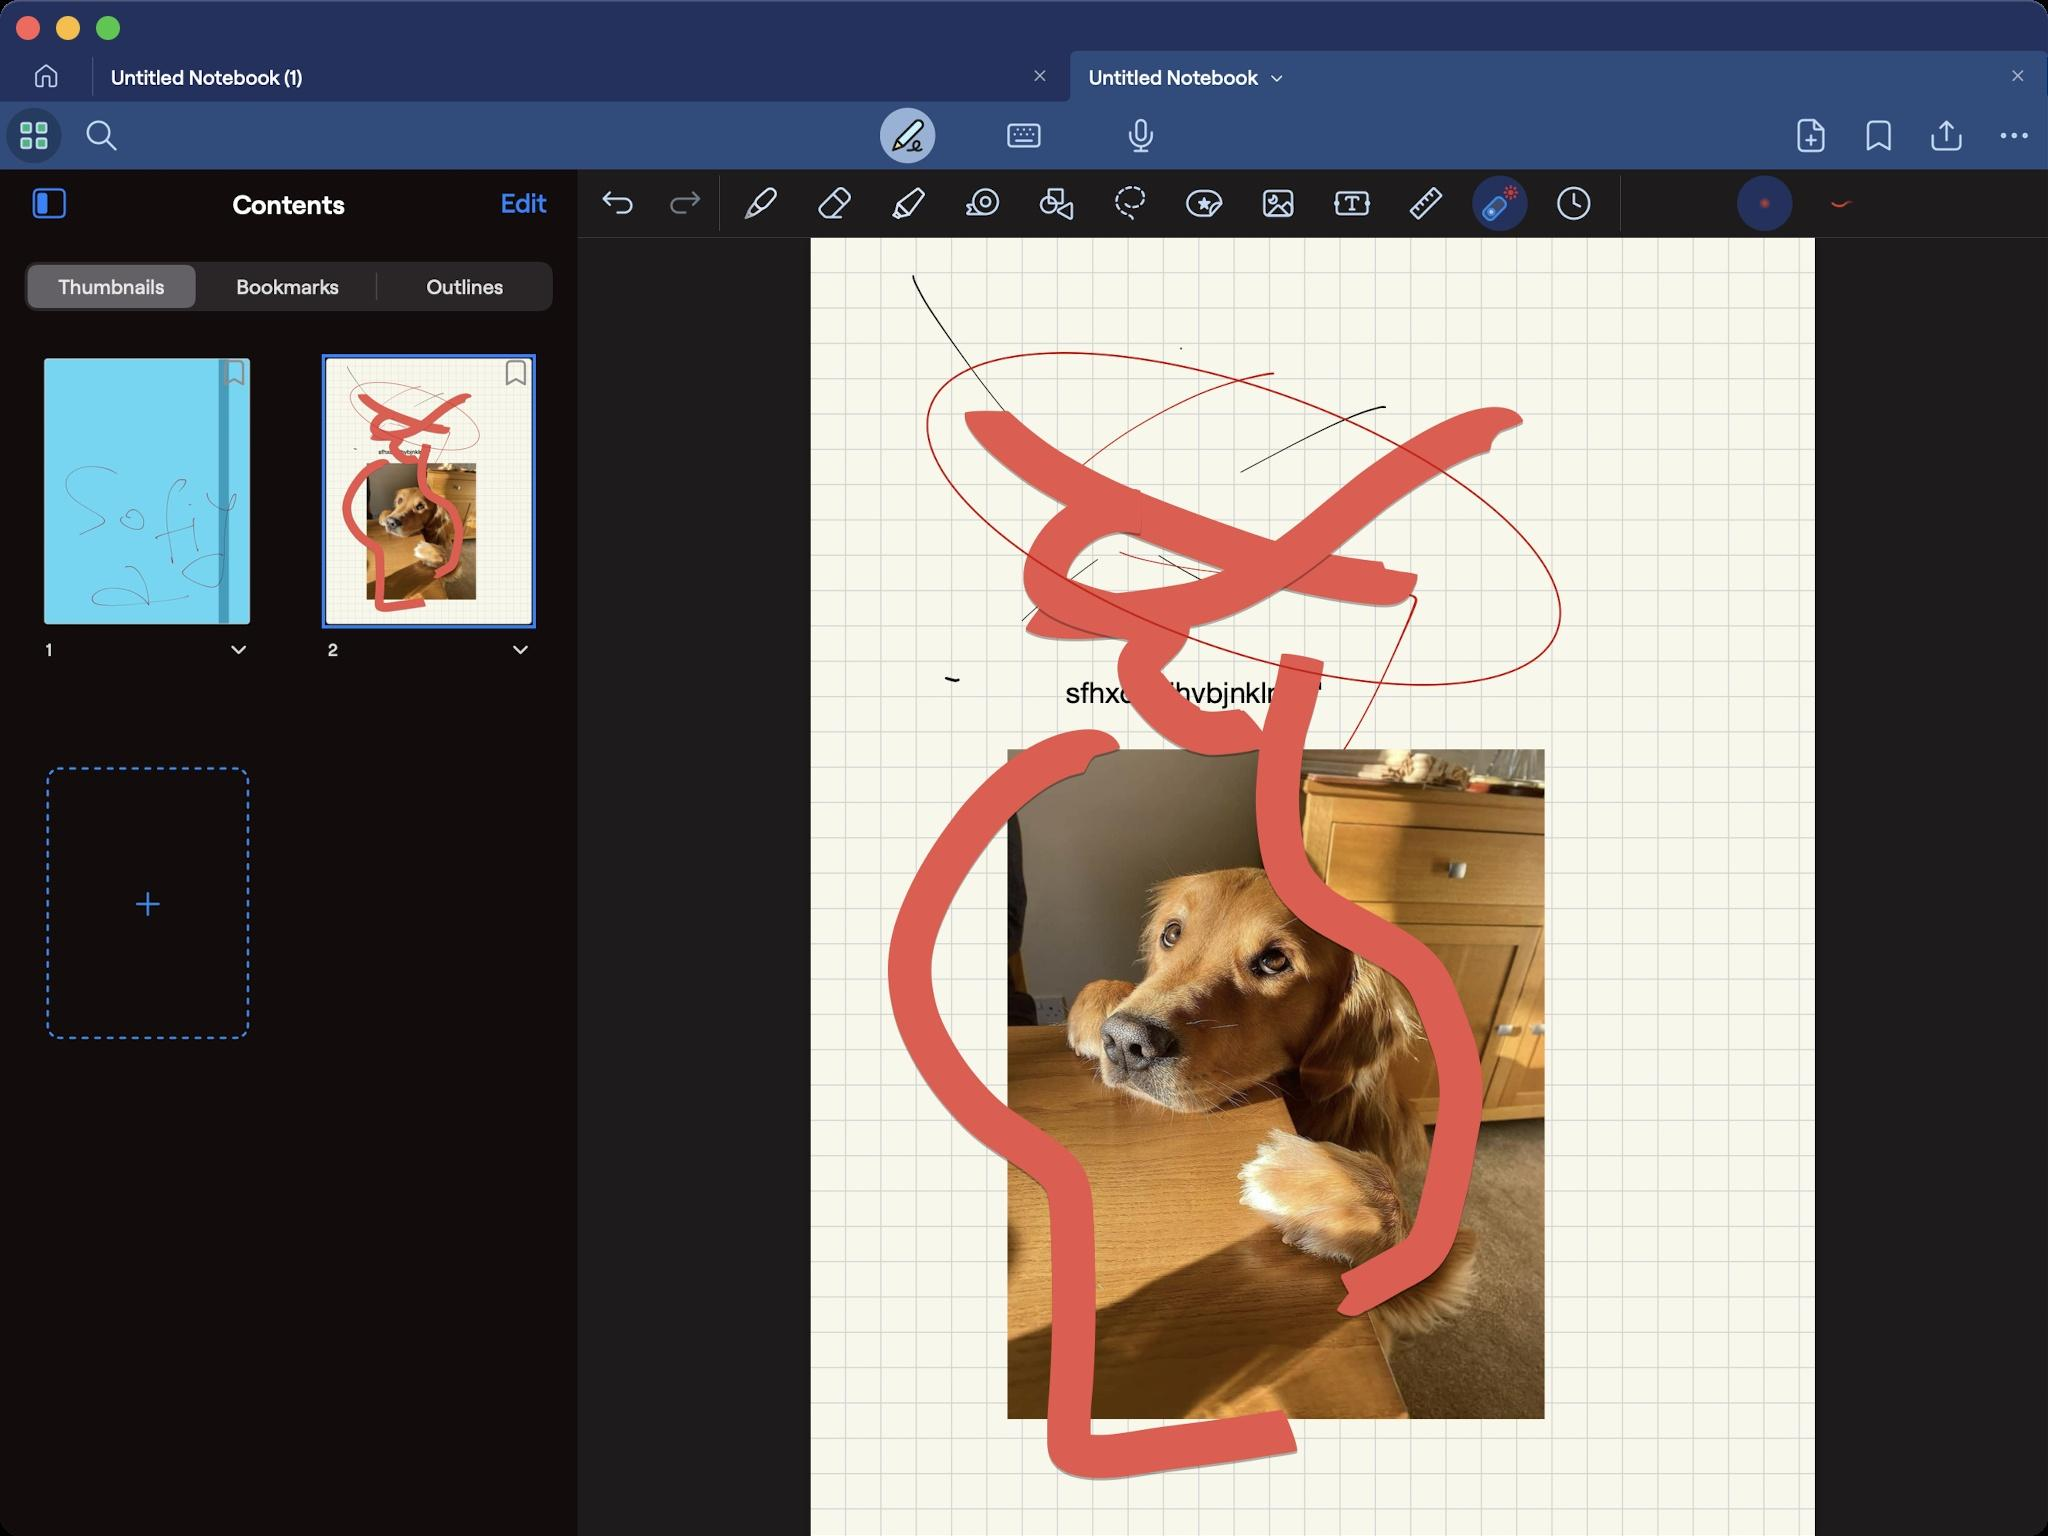
Accessibility tree:
{"name": "Untitled_Notebook", "role": "AXWindow", "description": null, "role_description": "standard window", "value": null, "position": "352.00;95.00", "size": "1024;768", "children": [{"name": null, "role": "AXGroup", "description": null, "role_description": "group", "value": null, "position": "0.00;0.00", "size": "1024;768", "children": [{"name": null, "role": "AXGroup", "description": null, "role_description": "group", "value": null, "position": "0.00;0.00", "size": "1024;28", "children": []}, {"name": null, "role": "AXGroup", "description": null, "role_description": "group", "value": null, "position": "0.00;0.00", "size": "1024;15", "children": []}, {"name": null, "role": "AXGroup", "description": null, "role_description": "group", "value": null, "position": "0.00;0.00", "size": "1024;768", "children": [{"name": null, "role": "AXGroup", "description": "", "role_description": "group", "value": null, "position": "0.00;0.00", "size": "1024;768", "children": []}, {"name": null, "role": "AXGroup", "description": null, "role_description": "group", "value": null, "position": "288.75;84.70", "size": "735;34", "children": [{"name": null, "role": "AXGroup", "description": null, "role_description": "group", "value": "undoRedoStackView", "position": "288.75;84.70", "size": "74;34", "children": [{"name": null, "role": "AXButton", "description": "tool undo", "role_description": "button", "value": null, "position": "291.83;84.70", "size": "34;34", "children": []}, {"name": null, "role": "AXButton", "description": "tool redo", "role_description": "button", "value": null, "position": "325.71;84.70", "size": "34;34", "children": []}]}, {"name": null, "role": "AXGroup", "description": null, "role_description": "group", "value": "toolsStackView", "position": "363.44;84.70", "size": "447;34", "children": [{"name": null, "role": "AXButton", "description": "tool fountainpen", "role_description": "button", "value": null, "position": "366.52;84.70", "size": "28;34", "children": []}, {"name": null, "role": "AXButton", "description": "tool segment eraser", "role_description": "button", "value": null, "position": "403.48;84.70", "size": "28;34", "children": []}, {"name": null, "role": "AXButton", "description": "tool highlighter", "role_description": "button", "value": null, "position": "440.44;84.70", "size": "28;34", "children": []}, {"name": null, "role": "AXButton", "description": "tool tape", "role_description": "button", "value": null, "position": "477.40;84.70", "size": "28;34", "children": []}, {"name": null, "role": "AXButton", "description": "tool shapes", "role_description": "button", "value": null, "position": "514.36;84.70", "size": "28;34", "children": []}, {"name": null, "role": "AXButton", "description": "tool lasso", "role_description": "button", "value": null, "position": "551.32;84.70", "size": "28;34", "children": []}, {"name": null, "role": "AXButton", "description": "tool elements", "role_description": "button", "value": null, "position": "588.28;84.70", "size": "28;34", "children": []}, {"name": null, "role": "AXButton", "description": "tool image", "role_description": "button", "value": null, "position": "625.24;84.70", "size": "28;34", "children": []}, {"name": null, "role": "AXButton", "description": "tool texttool", "role_description": "button", "value": null, "position": "662.20;84.70", "size": "28;34", "children": []}, {"name": null, "role": "AXButton", "description": "tool ruler", "role_description": "button", "value": null, "position": "699.16;84.70", "size": "28;34", "children": []}, {"name": null, "role": "AXButton", "description": "tool laser", "role_description": "button", "value": null, "position": "736.12;84.70", "size": "28;34", "children": []}, {"name": null, "role": "AXButton", "description": "tool timer", "role_description": "button", "value": null, "position": "773.08;84.70", "size": "28;34", "children": []}]}, {"name": null, "role": "AXGroup", "description": null, "role_description": "group", "value": "optionsStackView", "position": "810.04;84.70", "size": "185;34", "children": [{"name": null, "role": "AXButton", "description": "presentation dot", "role_description": "button", "value": null, "position": "868.56;84.70", "size": "28;34", "children": []}, {"name": null, "role": "AXButton", "description": "presentation trailer", "role_description": "button", "value": null, "position": "908.60;84.70", "size": "28;34", "children": []}]}]}]}]}, {"name": null, "role": "AXButton", "description": null, "role_description": "close button", "value": null, "position": "7.00;6.00", "size": "14;16", "children": []}, {"name": null, "role": "AXButton", "description": null, "role_description": "full screen button", "value": null, "position": "47.00;6.00", "size": "14;16", "children": [{"name": null, "role": "AXGroup", "description": null, "role_description": "group", "value": null, "position": "47.00;6.00", "size": "14;16", "children": [{"name": null, "role": "AXGroup", "description": null, "role_description": "group", "value": null, "position": "47.00;6.00", "size": "14;16", "children": []}]}]}, {"name": null, "role": "AXButton", "description": null, "role_description": "minimize button", "value": null, "position": "27.00;6.00", "size": "14;16", "children": []}]}